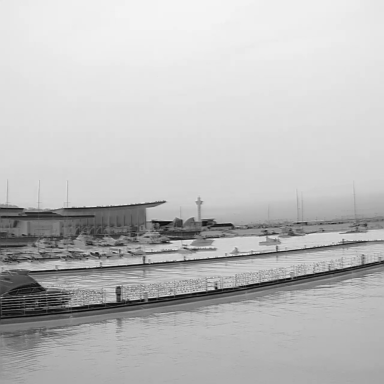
There are eight objects shown in the infrared image, including two canoes, and six sailboats.